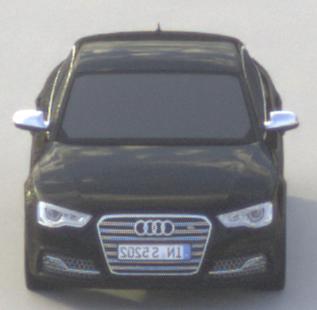
Make: Audi
Model: S5
Detailed model: F5
Model produced from: 2016
Model produced until: 2019
Doors: 2
Color: black
Road condition: dry road
Daytime: morning or afternoon
Contrast: medium contrast